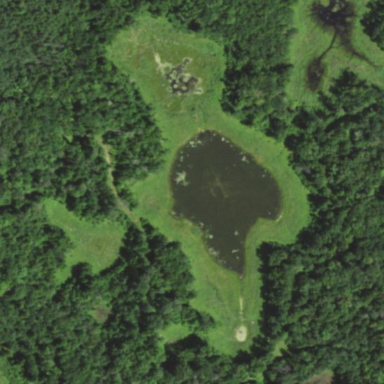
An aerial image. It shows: Serene pond surrounded by nature.